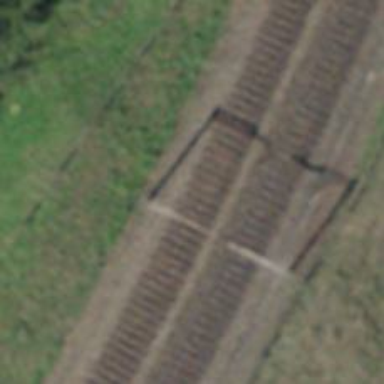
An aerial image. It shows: Single-track railway with electrified contact lines.